Field crop: maize
Growth stage: 2
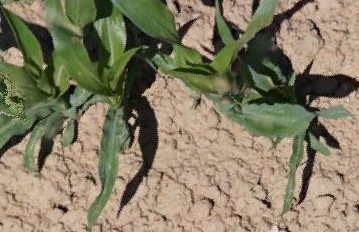
Species: maize